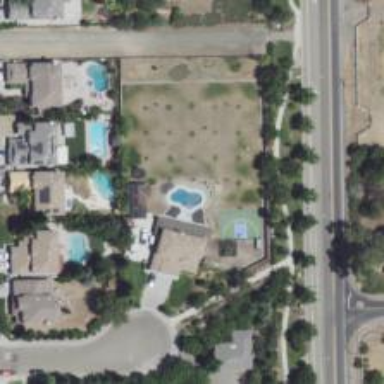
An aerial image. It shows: Outdoor inground swimming pool in leisure land.